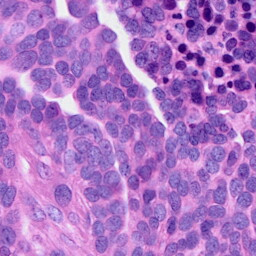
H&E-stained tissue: Ovarian